Question: I'm using a report tool which , needs to load text files in sql. But I have a problem. I searched and I can't find an answer for this. I tried some ways but the problem exists.
All txt files are with utf encoding.
I'm using t-sql's bulk insert statement as exist.
'''
IF OBJECT_ID ( 'dbo.tableName','U') IS NOT NULL
DROP TABLE dbo.tableName
CREATE TABLE tableName ( line nvarchar(50) );
BULK INSERT dbo.tableName from 'file_with_path.txt'
WITH ( ROWTERMINATOR='
' )
select * from dbo.tableName
'''
And finally I'm getting these lines

(Sorry ! But I can't upload images. I haven't reputation :( )
What's wrong ?
Note : I tried as data type in the column also
varchar,text... But the result is the same
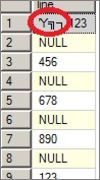
Answer: I found the answer. The problem is from the openrowset which not supports utf-8.
I used directly bulk insert with temporary table and now I can read utf-8 encoded files without problem. Here is the code for people which maybe has the same problem
'''
CREATE TABLE #temp
(
lines nvarchar(max) NULL
)
BULK INSERT #temp
FROM 'c:\my est.txt'
WITH(ROWTERMINATOR = '', CODEPAGE='65001')
SELECT * FROM #temp
DROP TABLE #temp
'''
The codepage 65001 is the UTF-8
The file text.txt is with utf-encoding